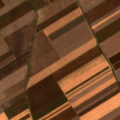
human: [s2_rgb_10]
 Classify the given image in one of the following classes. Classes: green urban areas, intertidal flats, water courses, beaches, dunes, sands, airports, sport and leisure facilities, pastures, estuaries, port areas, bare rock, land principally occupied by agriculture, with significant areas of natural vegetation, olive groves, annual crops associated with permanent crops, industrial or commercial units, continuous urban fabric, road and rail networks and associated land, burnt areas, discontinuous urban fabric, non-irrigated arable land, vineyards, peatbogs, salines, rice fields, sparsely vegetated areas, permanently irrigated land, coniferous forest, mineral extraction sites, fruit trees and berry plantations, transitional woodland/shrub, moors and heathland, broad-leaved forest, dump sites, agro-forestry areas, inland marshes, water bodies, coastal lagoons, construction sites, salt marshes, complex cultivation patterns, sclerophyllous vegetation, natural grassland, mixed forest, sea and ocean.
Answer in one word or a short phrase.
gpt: non-irrigated arable land